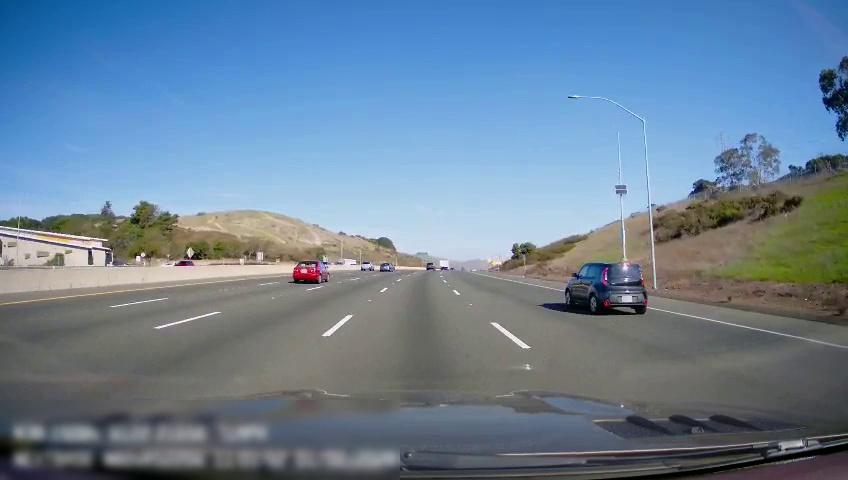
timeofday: Day
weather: Sunny
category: Drivable Space
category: Vehicles | Car
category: Vehicles | Car
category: Vehicles | Truck
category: Vehicles | Car
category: Vehicles | Car
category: Vehicles | Truck
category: Vehicles | SUV
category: Vehicles | Car
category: Lanes | Alternate Lane
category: Lanes | Alternate Lane
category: Lanes | Alternate Lane
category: Lanes | Current Lane
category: Lanes | Current Lane
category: Lanes | Alternate Lane
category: Traffic | Signs